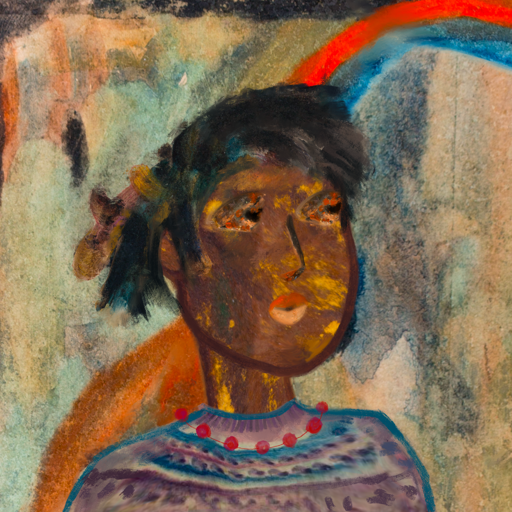
Background: Childish, Head And Neck Side: Comrade, Face Side: Gypsy_Queen, Bust: HillGirl, Hair Side: Pipe, Head Accessory: Blank, Second Necklace: Blank, Necklace: Irani_3, Baby: Blank